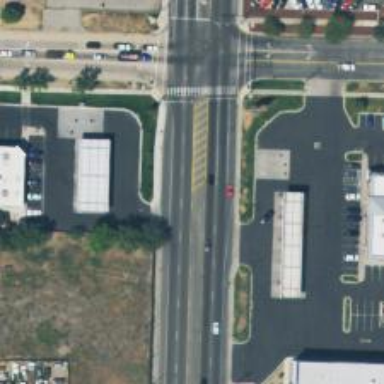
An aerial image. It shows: Secondary road with asphalt surface.